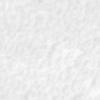
Label: no_change